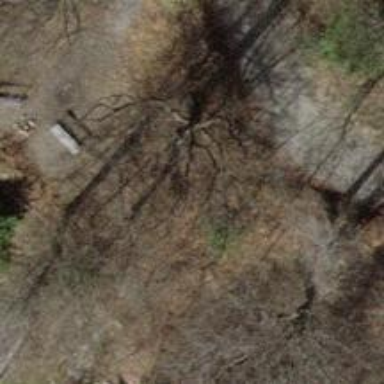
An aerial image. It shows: Bench for seating.